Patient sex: M
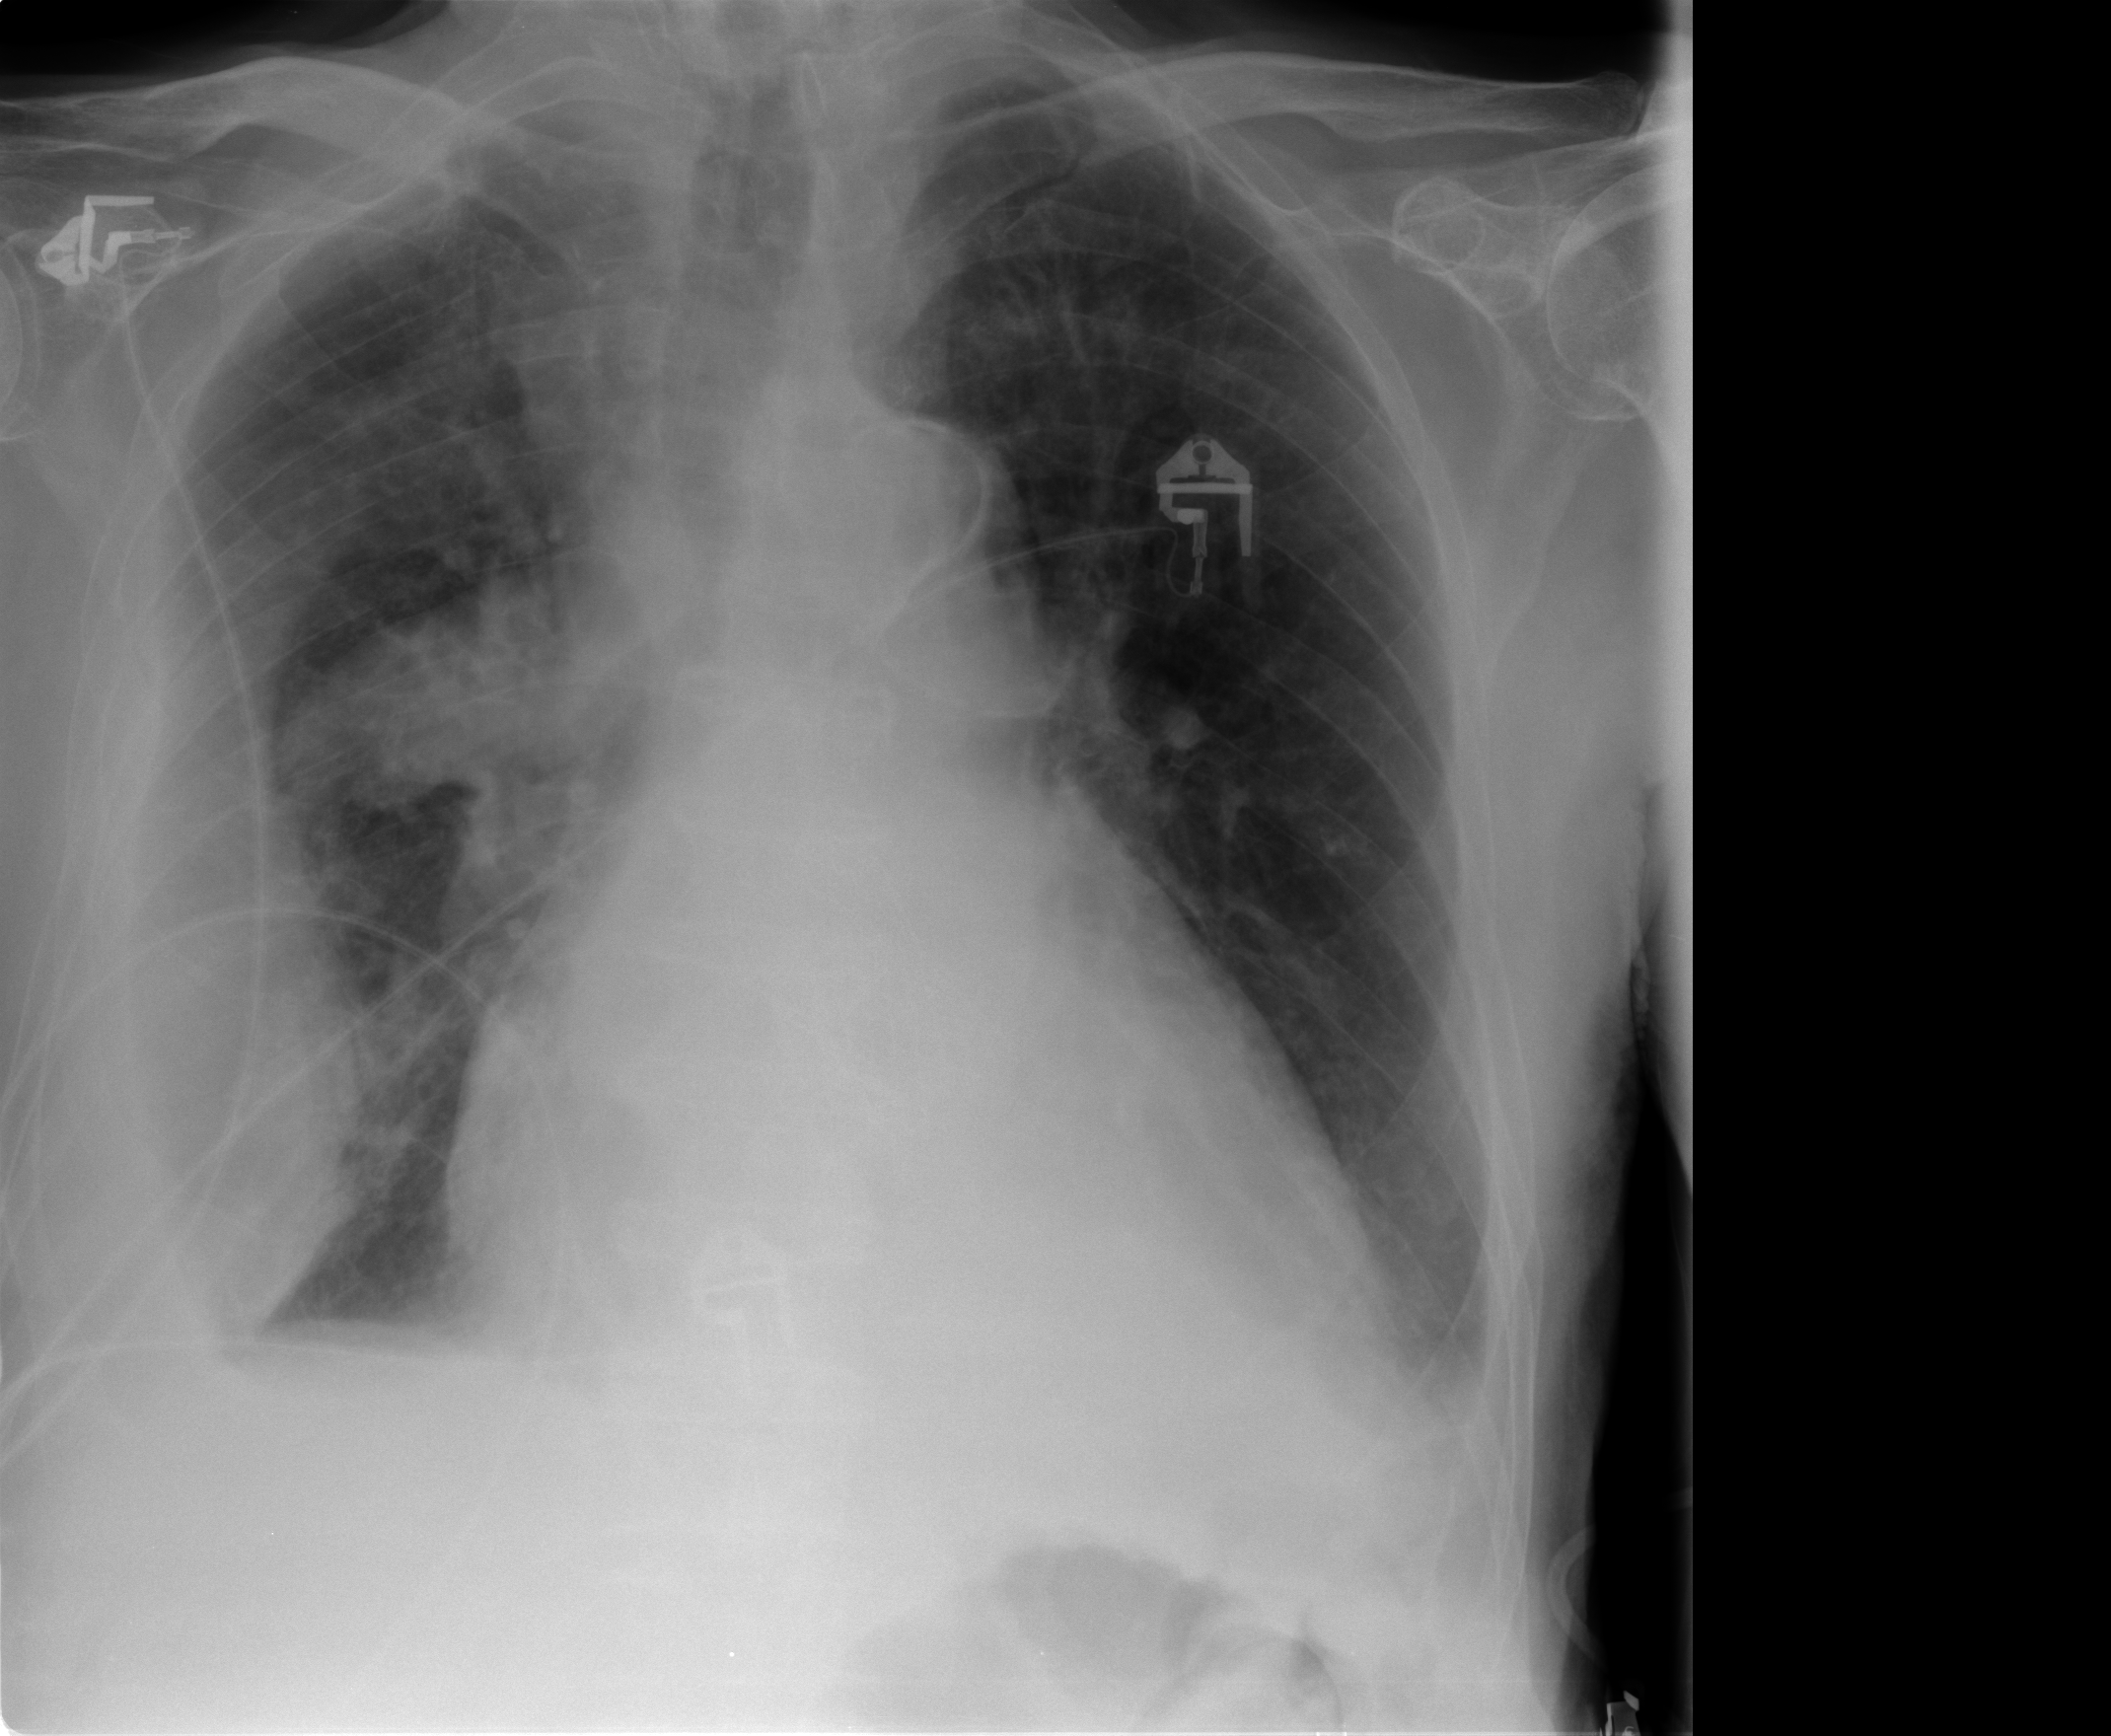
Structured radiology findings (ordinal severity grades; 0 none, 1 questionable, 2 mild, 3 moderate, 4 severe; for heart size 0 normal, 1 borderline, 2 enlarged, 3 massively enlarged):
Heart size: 2
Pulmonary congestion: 0
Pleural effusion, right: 3
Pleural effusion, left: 2
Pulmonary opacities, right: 0
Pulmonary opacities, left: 0
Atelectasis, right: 2
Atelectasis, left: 2